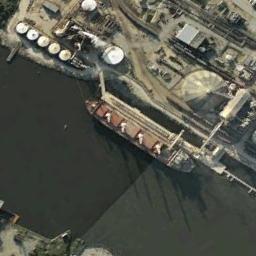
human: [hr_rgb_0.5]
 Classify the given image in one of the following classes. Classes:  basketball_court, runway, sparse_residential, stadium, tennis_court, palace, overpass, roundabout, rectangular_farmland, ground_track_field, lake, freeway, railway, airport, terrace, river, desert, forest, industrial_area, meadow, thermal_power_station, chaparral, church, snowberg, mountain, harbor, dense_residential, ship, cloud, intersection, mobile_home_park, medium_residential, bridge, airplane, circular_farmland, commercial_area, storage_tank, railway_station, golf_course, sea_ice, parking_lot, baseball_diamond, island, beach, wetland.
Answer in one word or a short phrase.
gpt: ship